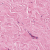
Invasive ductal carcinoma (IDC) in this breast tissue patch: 0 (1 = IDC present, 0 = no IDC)